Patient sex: M
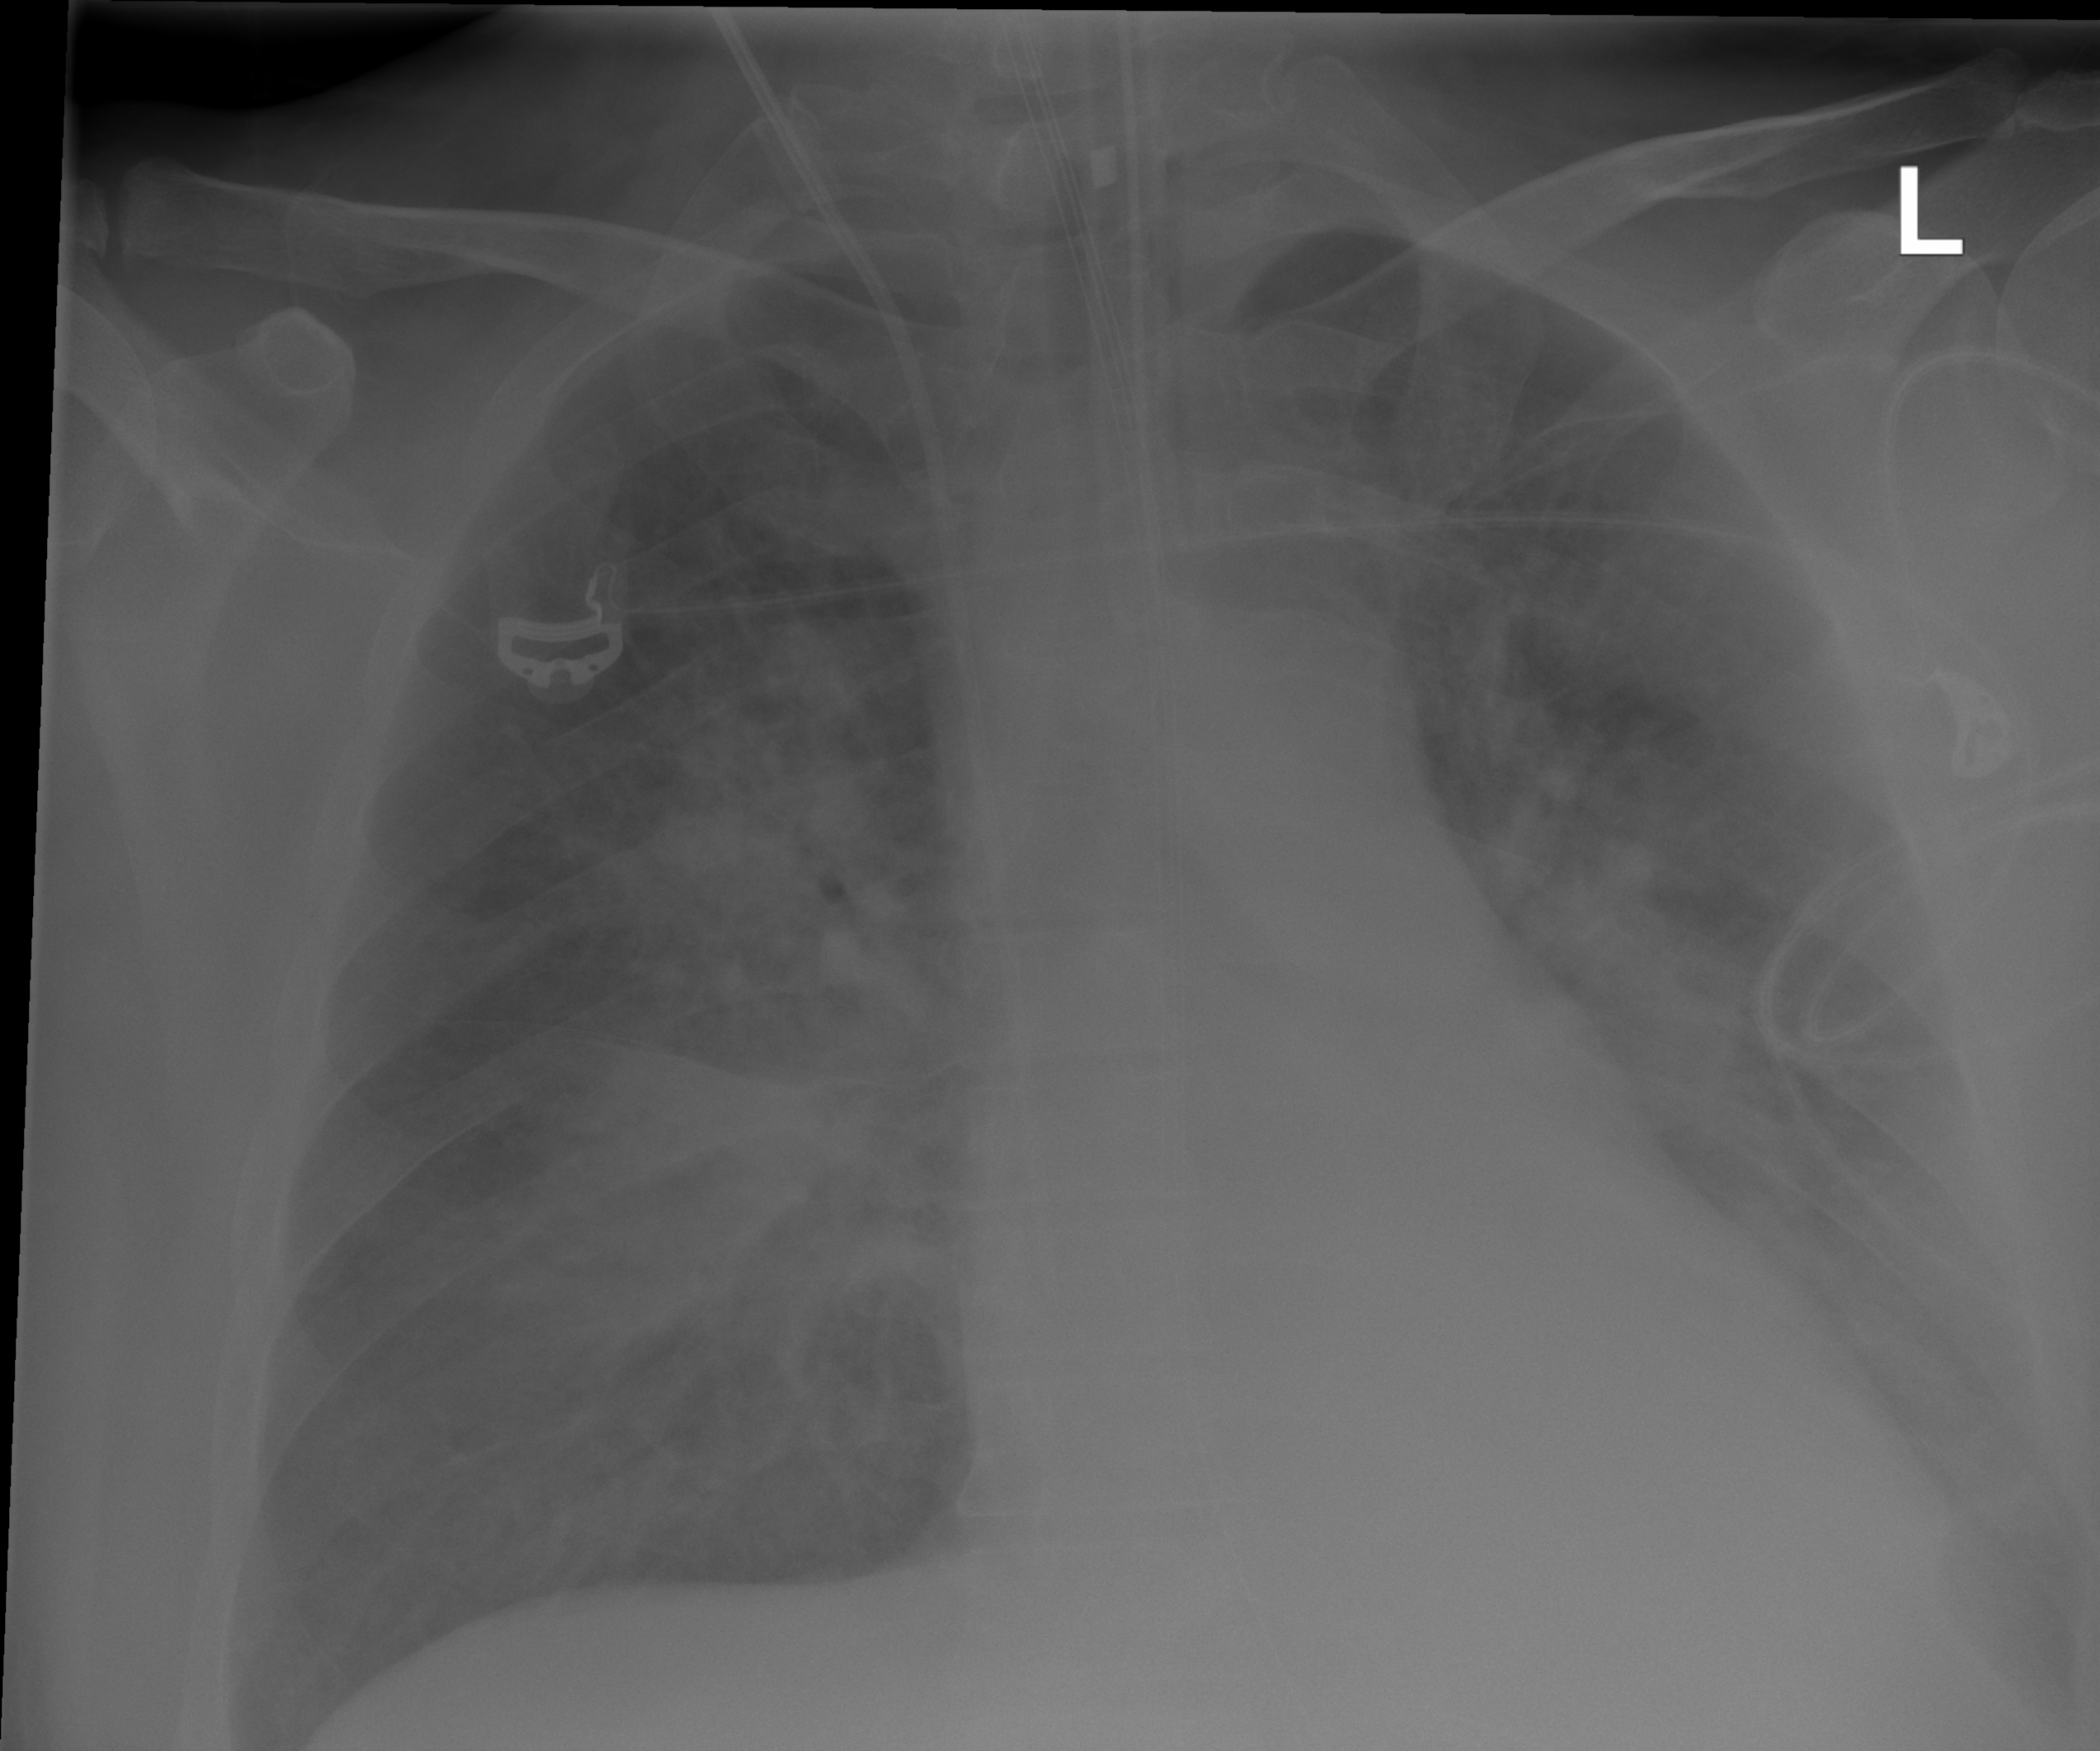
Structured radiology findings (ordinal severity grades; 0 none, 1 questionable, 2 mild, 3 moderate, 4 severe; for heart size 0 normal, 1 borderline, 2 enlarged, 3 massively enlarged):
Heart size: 1
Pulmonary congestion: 2
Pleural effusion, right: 0
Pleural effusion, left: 0
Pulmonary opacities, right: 3
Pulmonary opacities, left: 3
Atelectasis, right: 2
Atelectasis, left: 2